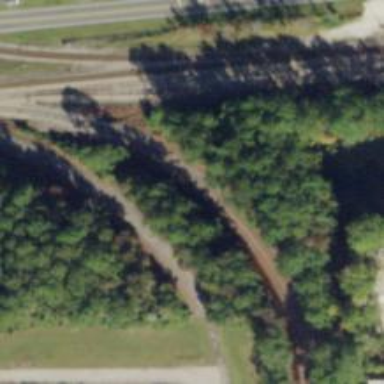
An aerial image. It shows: Rail spur service for freight transportation with steel rails.